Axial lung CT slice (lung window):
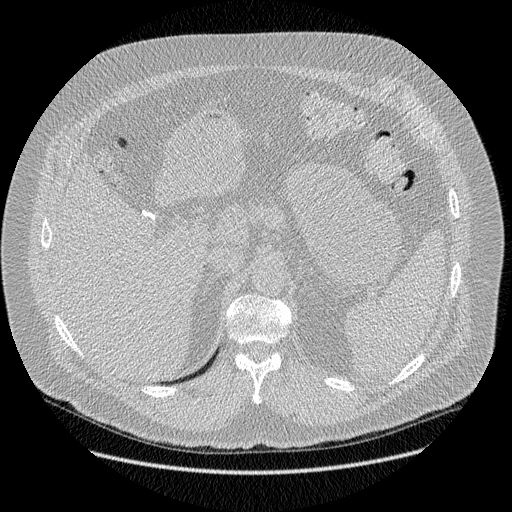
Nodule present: no